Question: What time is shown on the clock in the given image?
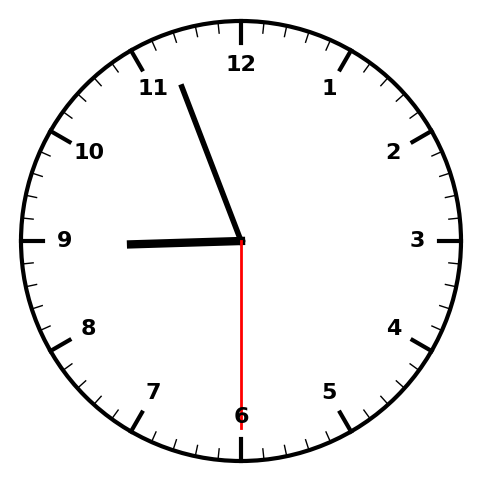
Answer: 08:56:30